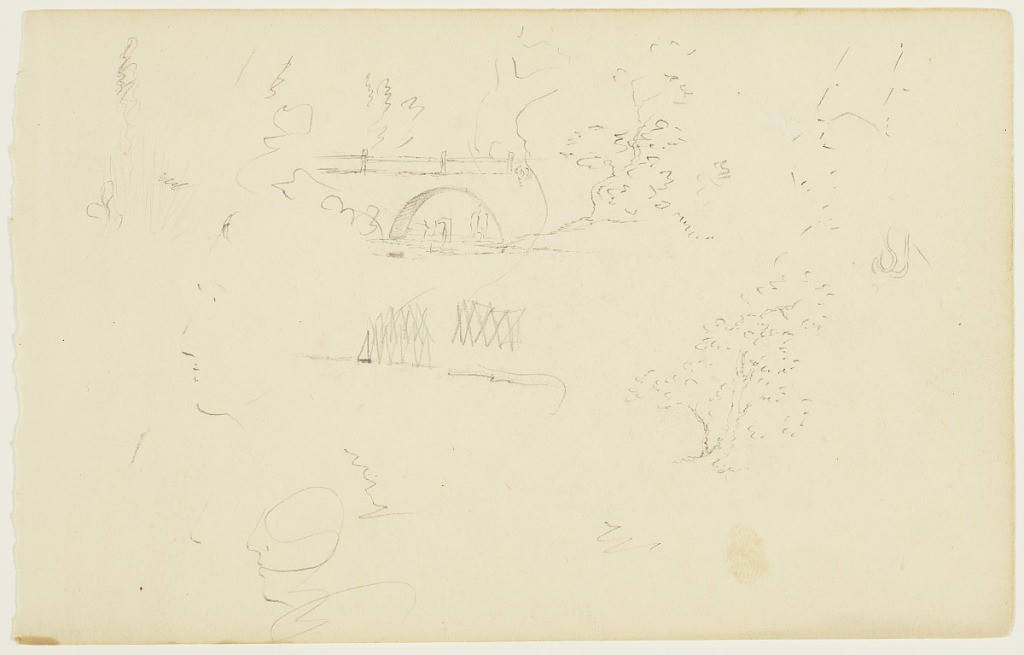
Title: Mixed Sketches, Catskill, New York
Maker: Frederic Edwin Church, American, 1826–1900
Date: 1844 - 1846
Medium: Graphite on white wove paper
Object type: Drawing
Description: Mixed sketches showing several subjects in and around Catskill, New York, including cows in a stream under an arched bridge at upper center, trees at upper left and center right, two cross-hatched lattices at center, and two faces in profile at center left and lower left--the latter being struck out. Other pencil scratches are visible throughout.